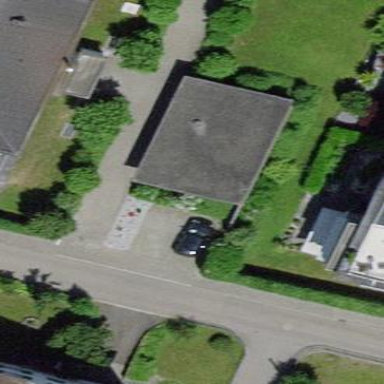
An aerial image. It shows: Shed.